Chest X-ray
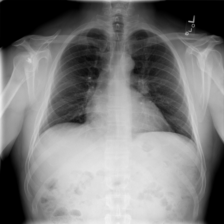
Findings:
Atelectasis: negative
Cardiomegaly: negative
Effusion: negative
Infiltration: negative
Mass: negative
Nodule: negative
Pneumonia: negative
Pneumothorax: negative
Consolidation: negative
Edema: negative
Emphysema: negative
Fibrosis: negative
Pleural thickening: negative
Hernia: negative